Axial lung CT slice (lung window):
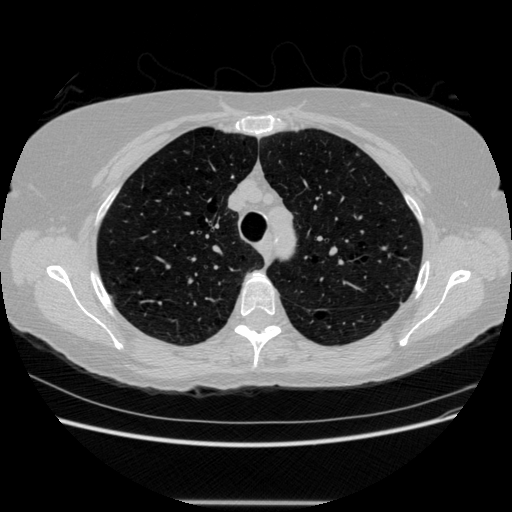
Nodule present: yes
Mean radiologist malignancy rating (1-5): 1.5